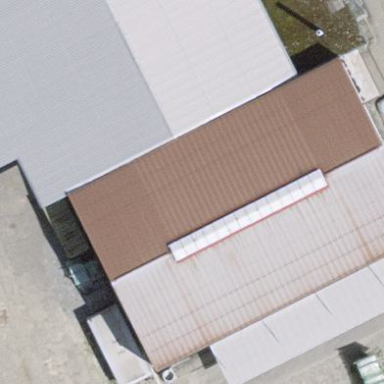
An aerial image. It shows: Industrial building.